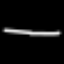
Label: line